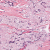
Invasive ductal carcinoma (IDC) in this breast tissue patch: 1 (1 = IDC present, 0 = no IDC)